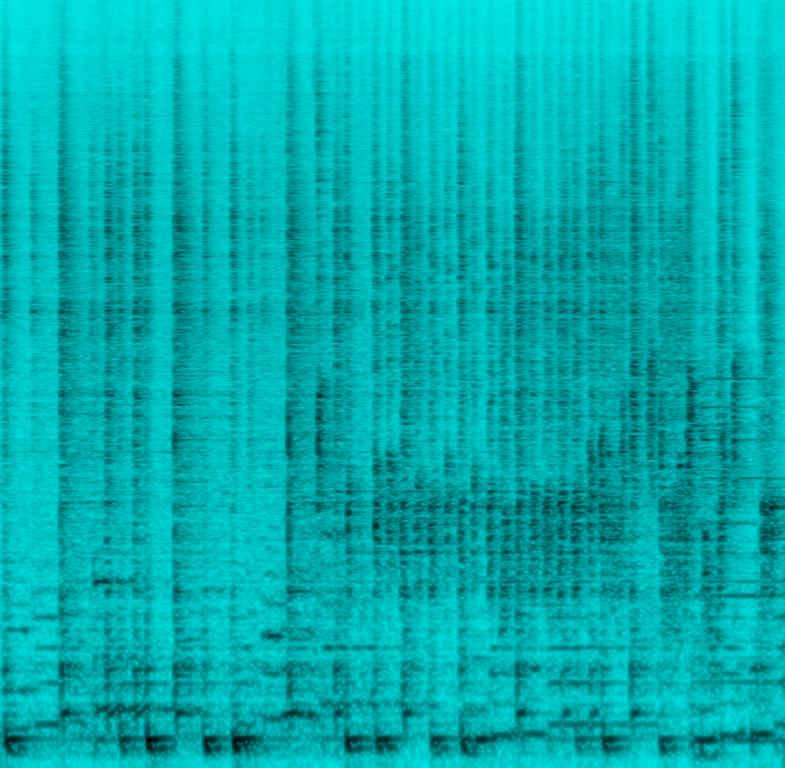
This is a live recording of a DJ doing deck scratching on a hip hop song.